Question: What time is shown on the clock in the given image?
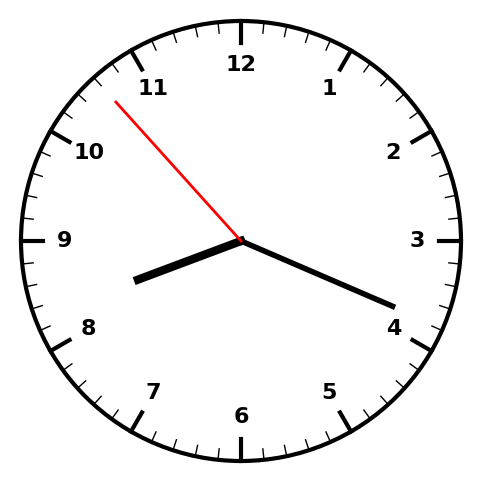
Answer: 08:18:53